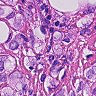
Metastatic tissue present: yes